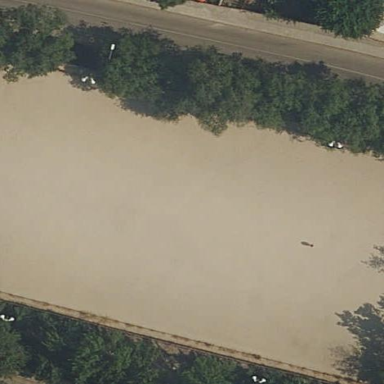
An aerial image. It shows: Dirt soccer pitch for leisure activities.